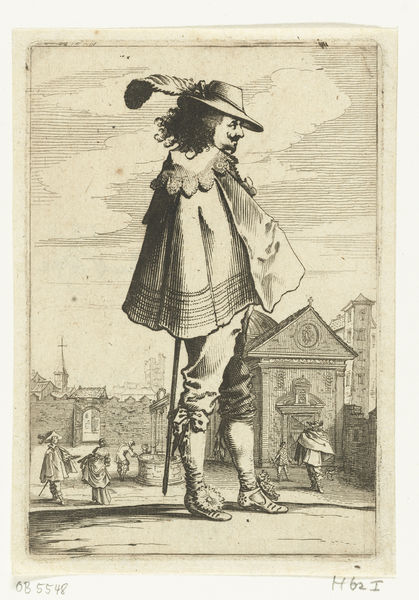
Titel: Staande officier en profil
Künstler: Salomon Savery
Standort: Amsterdam
Institution: Rijksmuseum
Schlagwörter: feder, himmel, mann, umhang, wolken, menschen, stadt, frankreich, hut, männer, zeichnung, gebäude, haus, bart, kragen, kirche, haare, blatt, locken, brunnen, holzschnitt, ort, schuhe, dorf, mauer, tor, groß, druck, säbel, soldat, degen, kniebundhose, spitzenkragen, kupferstich, gamaschen, riese, npaltz, eine überdimensionale darstellung eines mannes. im hintergrund ist ein ausschnitt eines marktplatzes zu sehen